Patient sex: M
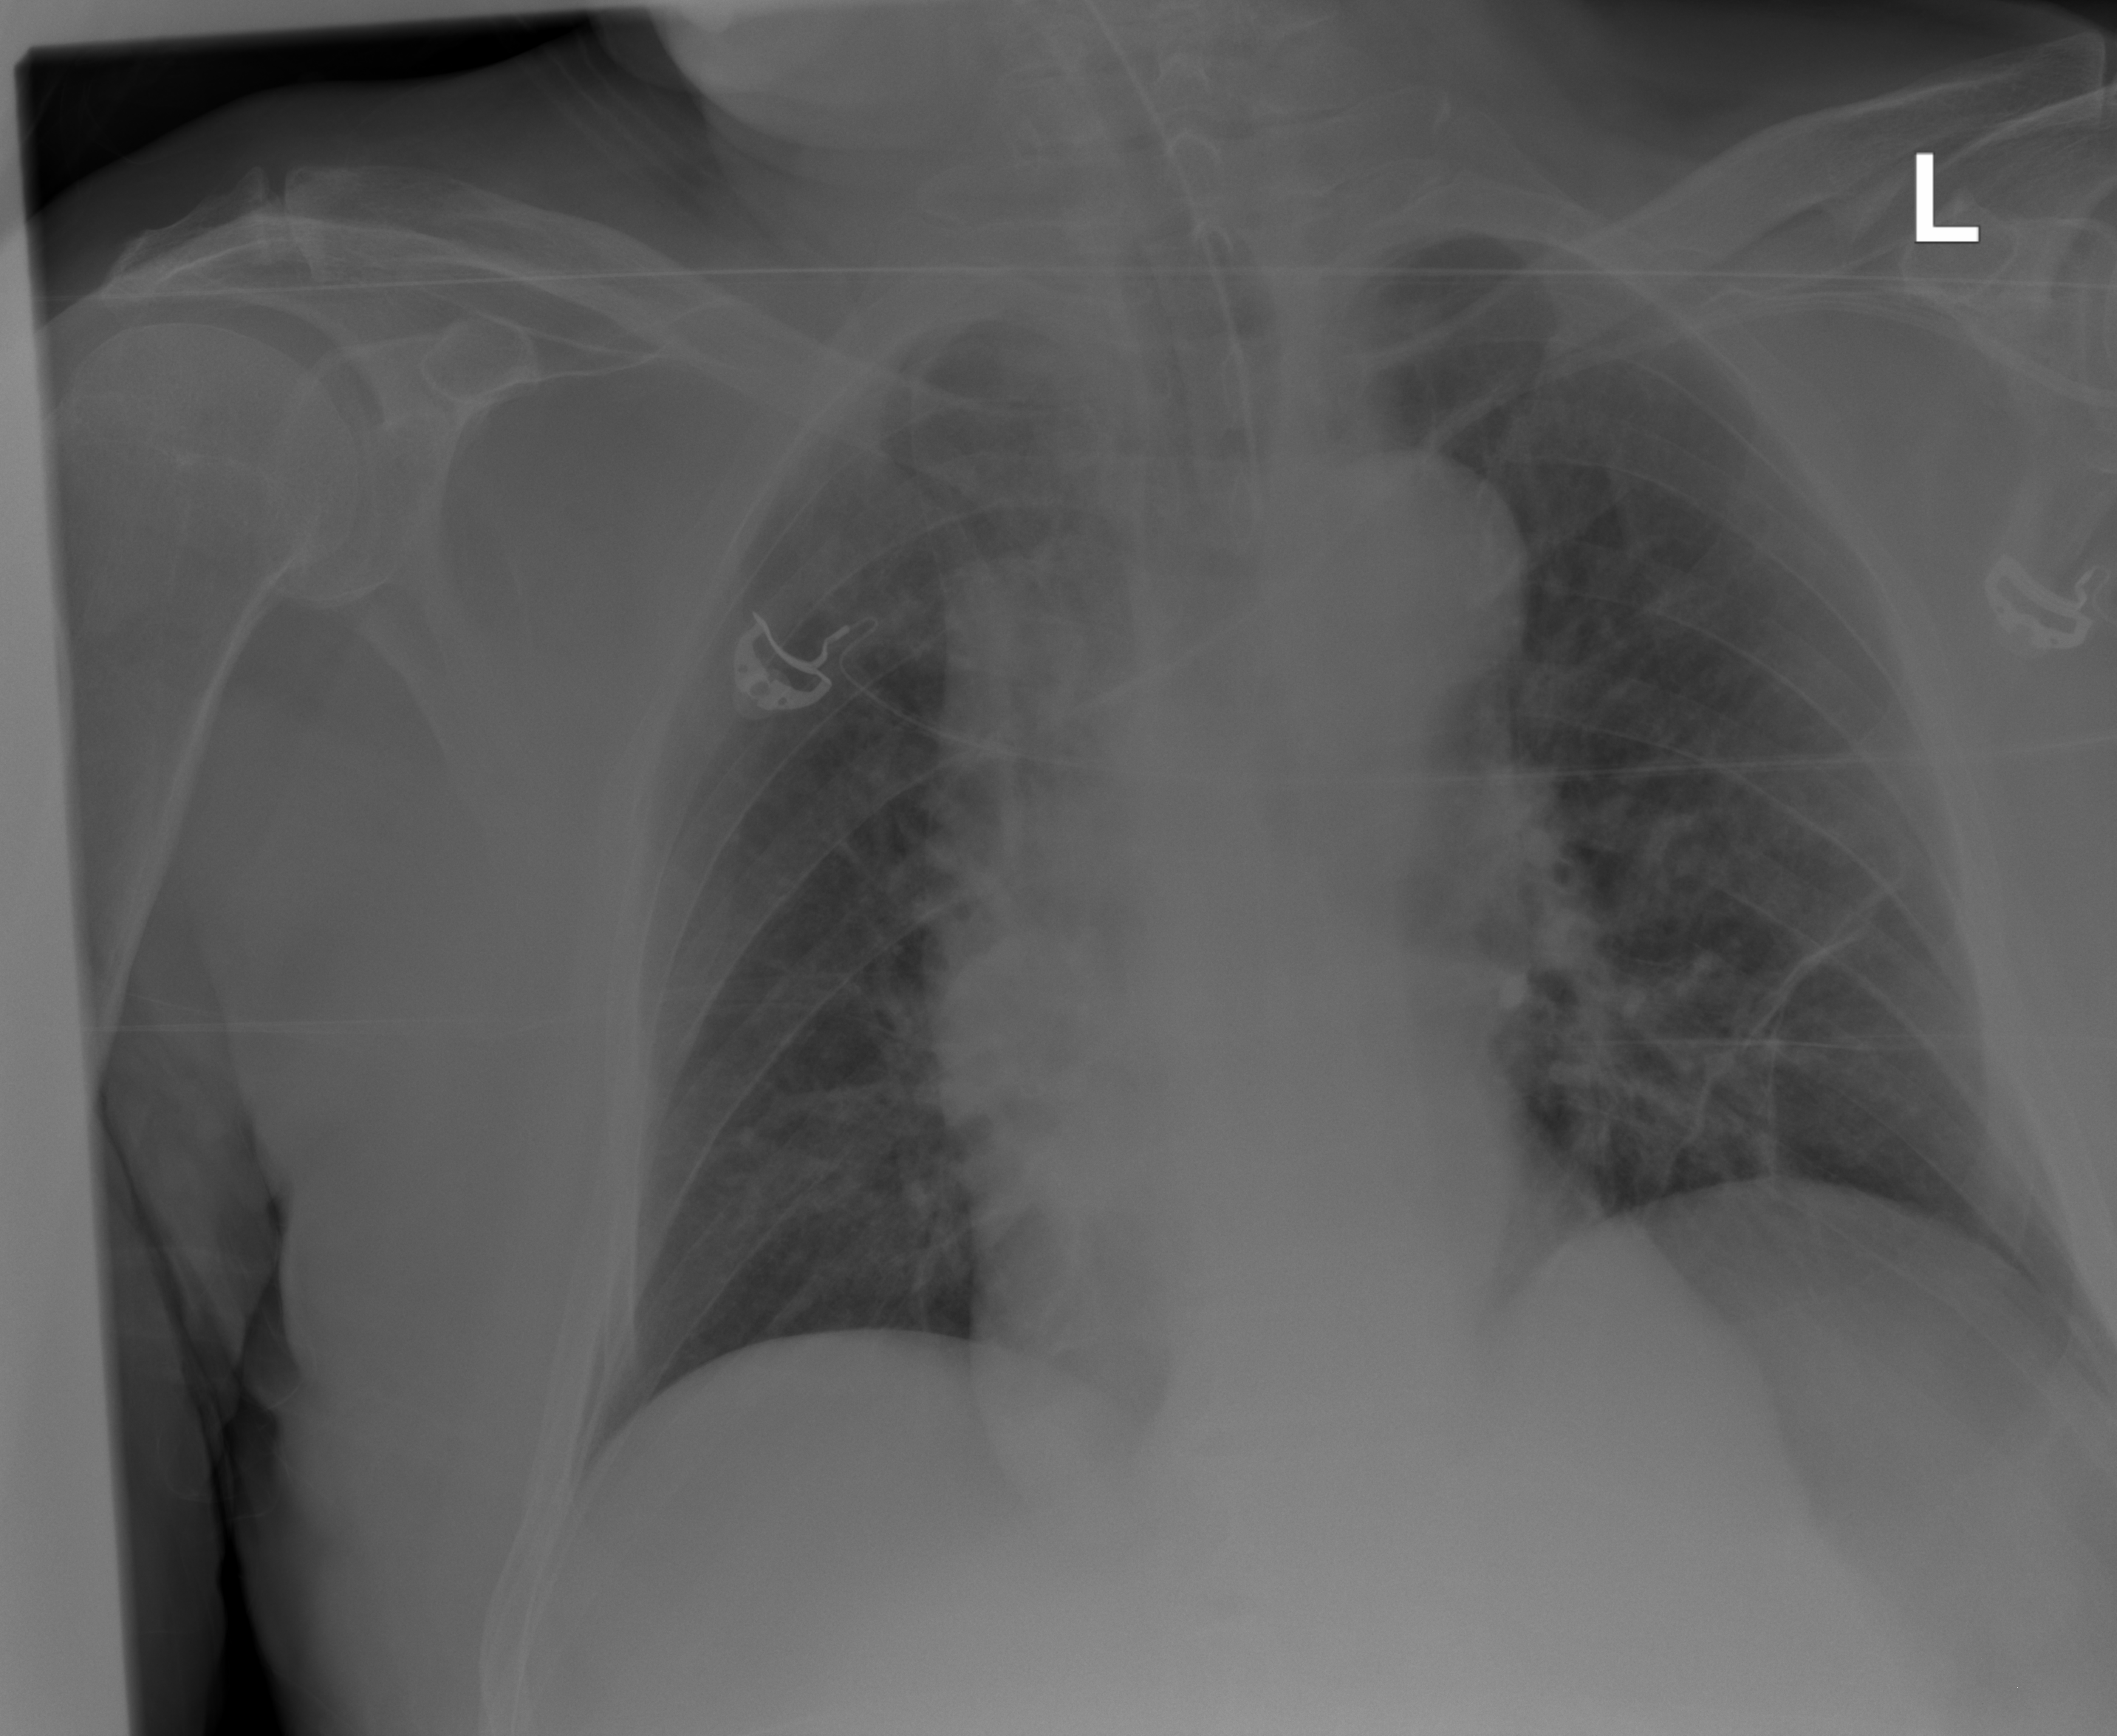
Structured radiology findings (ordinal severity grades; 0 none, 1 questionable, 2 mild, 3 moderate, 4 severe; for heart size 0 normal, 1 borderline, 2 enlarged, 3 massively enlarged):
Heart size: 0
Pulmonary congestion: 2
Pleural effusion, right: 0
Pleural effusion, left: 0
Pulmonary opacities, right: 0
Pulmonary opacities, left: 0
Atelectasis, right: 0
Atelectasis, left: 2